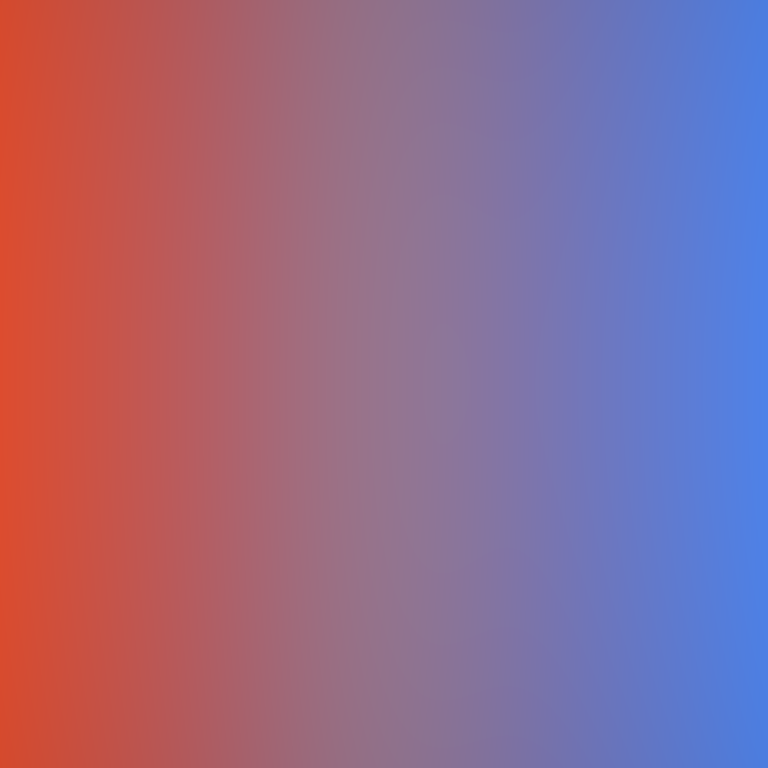
Abstract light effect, smooth gradient from warm red to cool blue, calm atmosphere, soft blend, no room, no furniture, no objects.